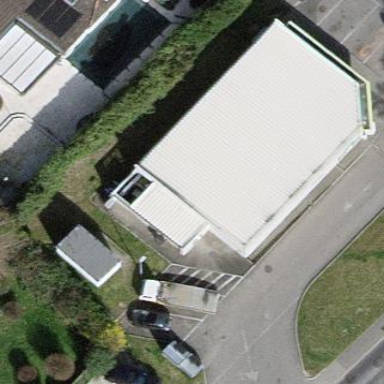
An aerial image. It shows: Convenience shop located in building.